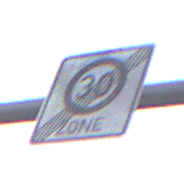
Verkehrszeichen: EndeZone30
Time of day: SunriseSunset
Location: Outdoor (Nature)
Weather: Overcast
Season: NotSpecified
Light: Natural